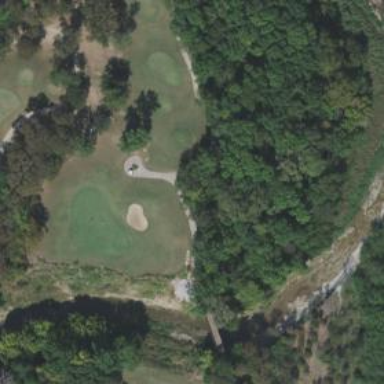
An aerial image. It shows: Path for golf carts.